Aerial crown-view tile of a tropical tree (Barro Colorado Island, Panama), acquired 20241112:
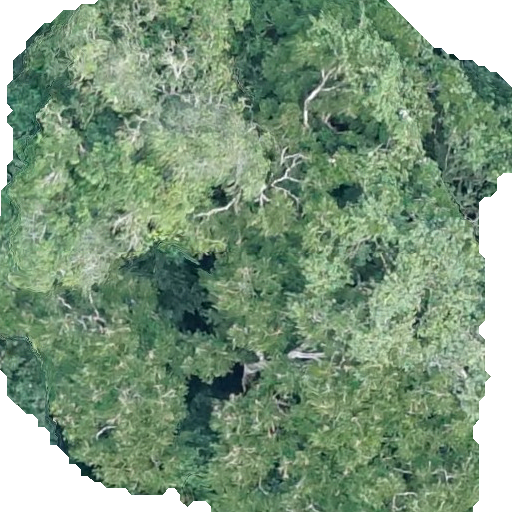
Species: Hymenaea courbaril
GBIF accepted scientific name: Hymenaea courbaril
Crown area: 393.84 m²